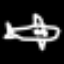
Label: airplane